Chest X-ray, PA view. Patient: 67 years old, sex M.
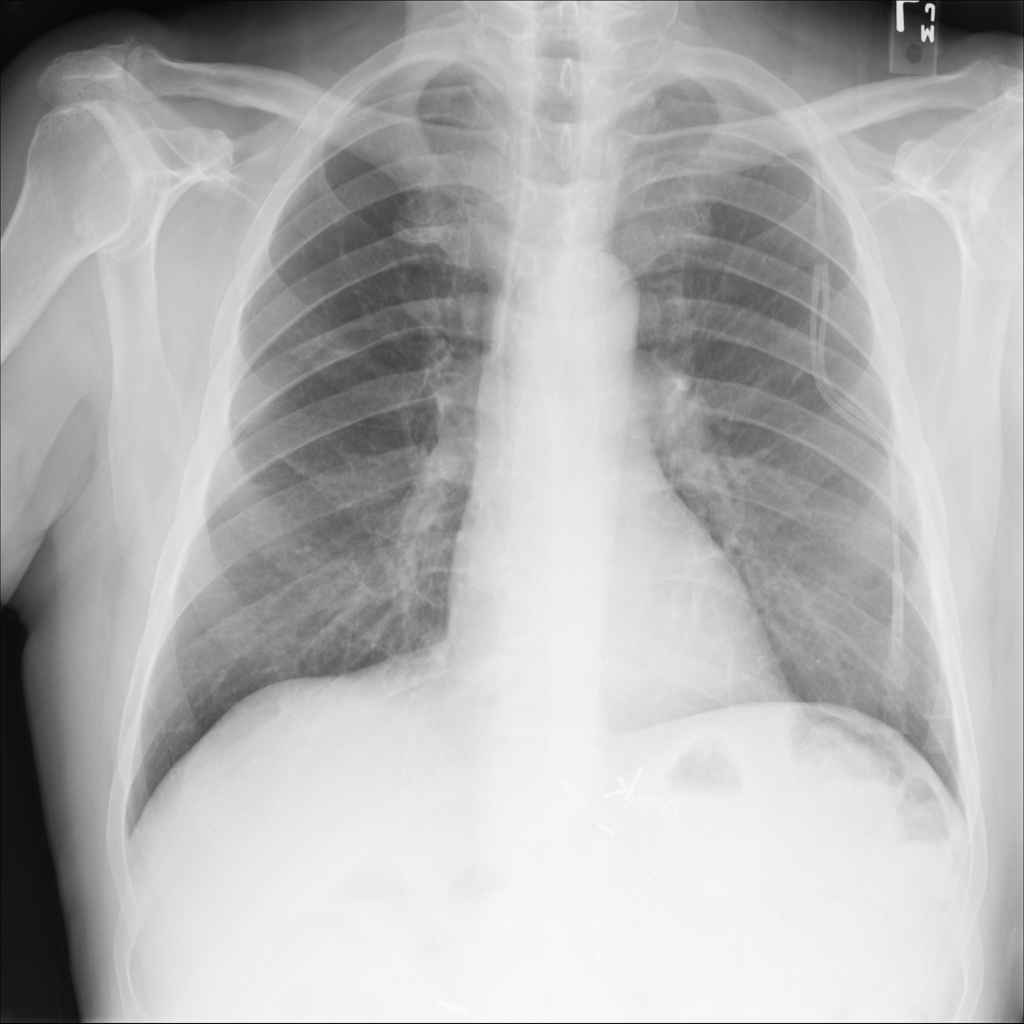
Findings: No Finding